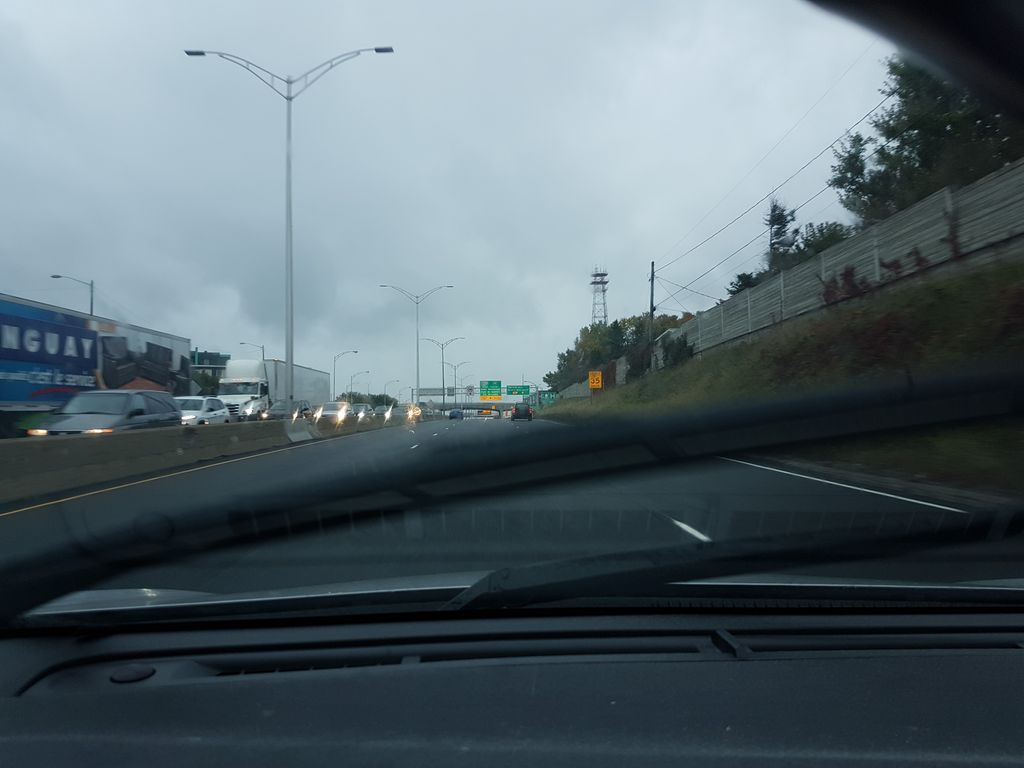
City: quebec_city